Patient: sex M, age 61
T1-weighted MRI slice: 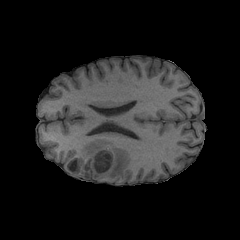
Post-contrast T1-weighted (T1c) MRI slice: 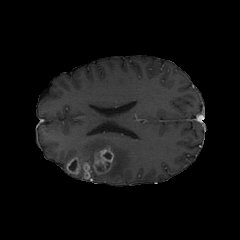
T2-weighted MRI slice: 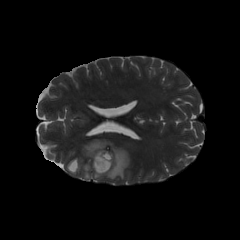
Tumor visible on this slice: yes
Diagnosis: Glioblastoma, IDH-wildtype
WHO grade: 4